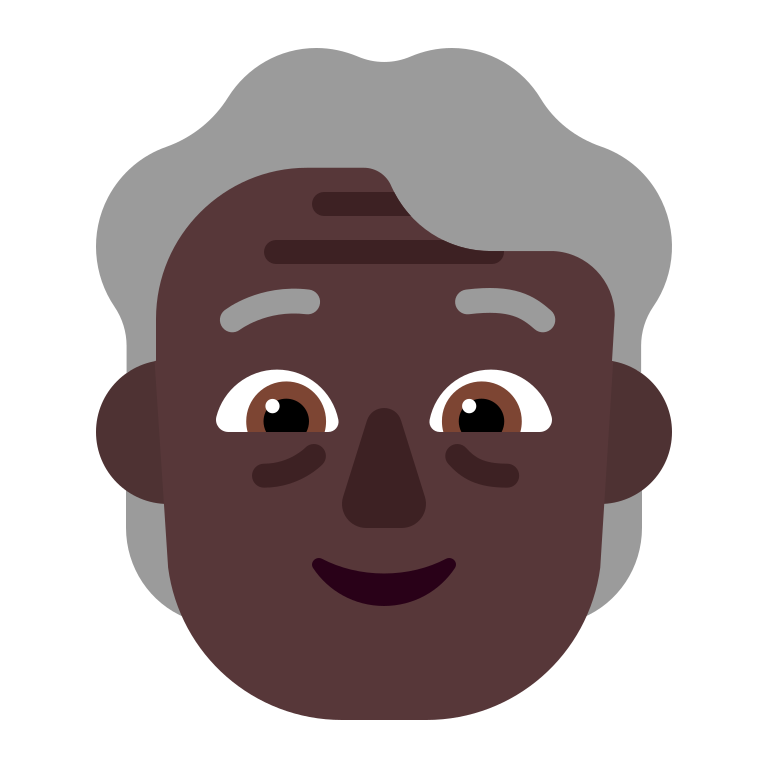
older person flat dark